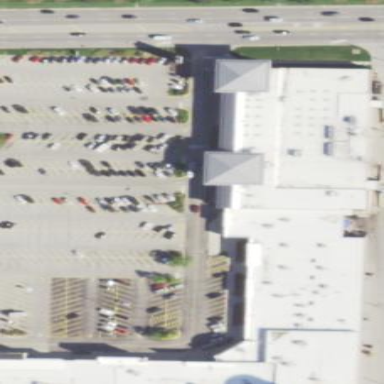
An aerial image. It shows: Retail building housing supermarket.